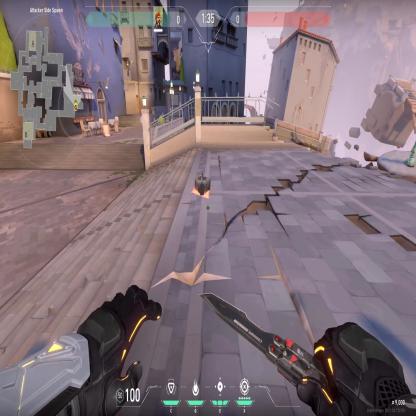
Label: dropped spike